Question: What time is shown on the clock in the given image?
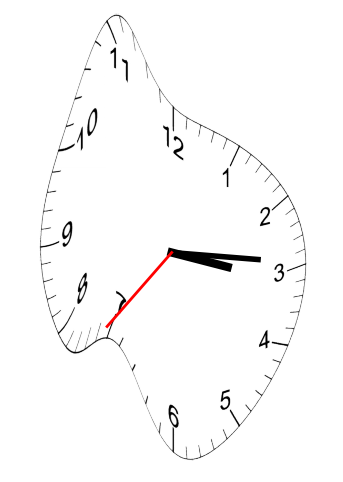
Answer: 03:14:36